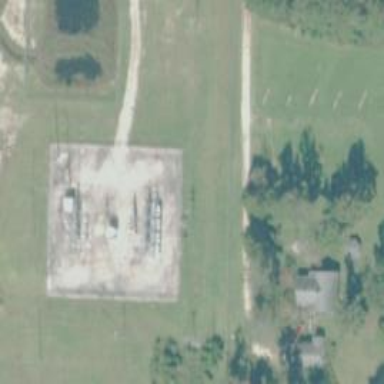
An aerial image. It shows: Distribution level power substation enclosed by fence.